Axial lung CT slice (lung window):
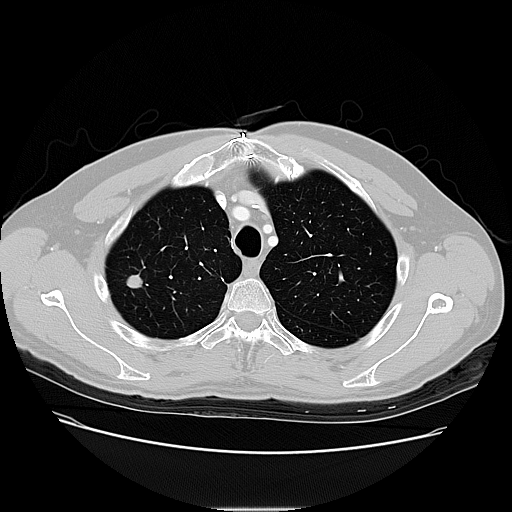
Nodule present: yes
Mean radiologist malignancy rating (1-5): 3